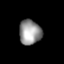
Tissue: lung
Cell type: Epithelial cells
Senescence score: 0.1699
Nuclear area (px): 538
Mean DAPI intensity: 148.797